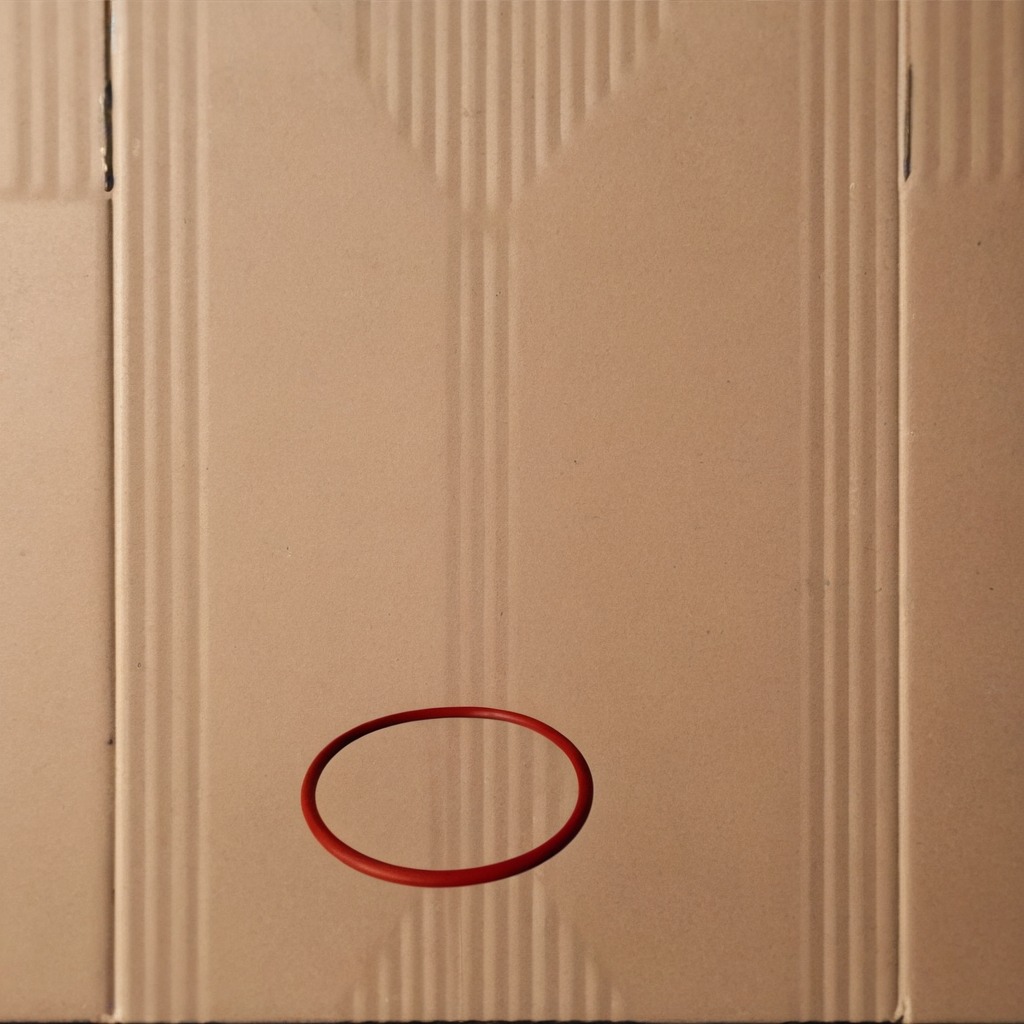
A rubber O-ring is lying on the cardboard box surface.